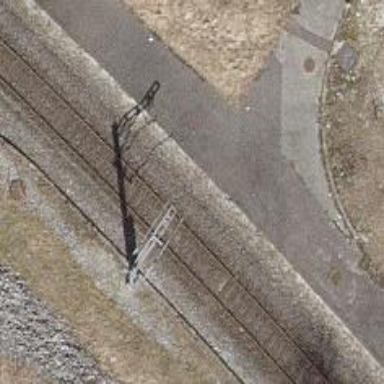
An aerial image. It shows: Single-track electrified railway with contact line.